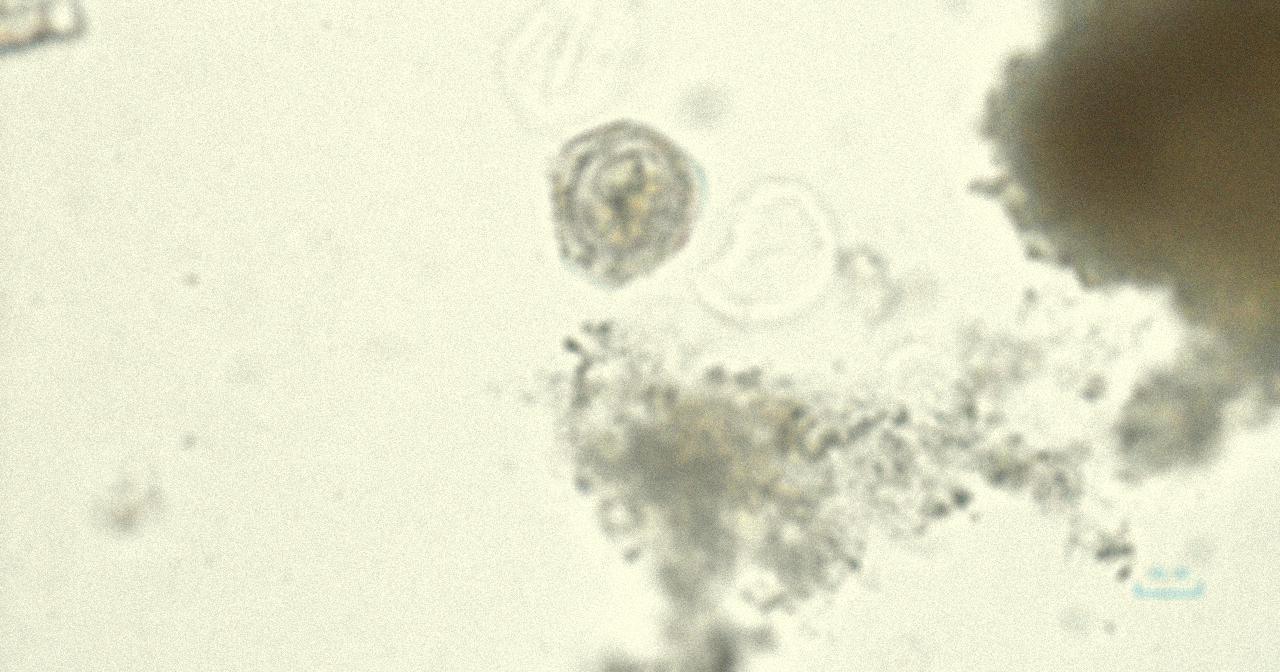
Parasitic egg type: Hymenolepis nana